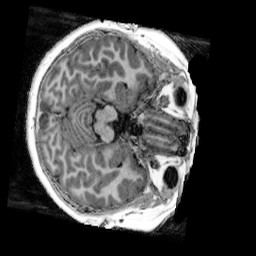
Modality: UNIT1_denoised
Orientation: axial
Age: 10
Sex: male
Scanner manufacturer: siemens
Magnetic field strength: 3 T
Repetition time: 4 s
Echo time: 0.00303 s